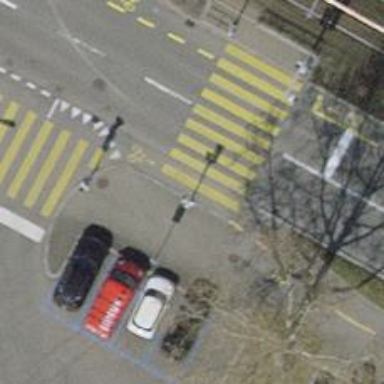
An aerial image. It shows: Crossing with zebra traffic signals.